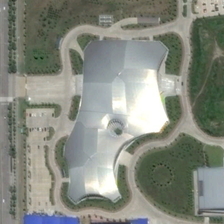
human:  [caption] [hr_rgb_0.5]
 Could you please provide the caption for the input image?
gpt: many green trees and several buildings are around an irregular silver gray center building .

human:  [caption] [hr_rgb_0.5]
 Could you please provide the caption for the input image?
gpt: many green trees and several buildings are around an irregular silver gray center building .

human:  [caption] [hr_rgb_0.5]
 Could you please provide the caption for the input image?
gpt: many green trees and several buildings are around an irregular silver gray center building .

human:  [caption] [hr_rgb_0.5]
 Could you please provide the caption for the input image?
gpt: many green trees and several buildings are around an irregular silver gray center building .

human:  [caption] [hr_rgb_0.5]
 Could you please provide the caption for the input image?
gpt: many green trees and several buildings are around an irregular silver gray center building .